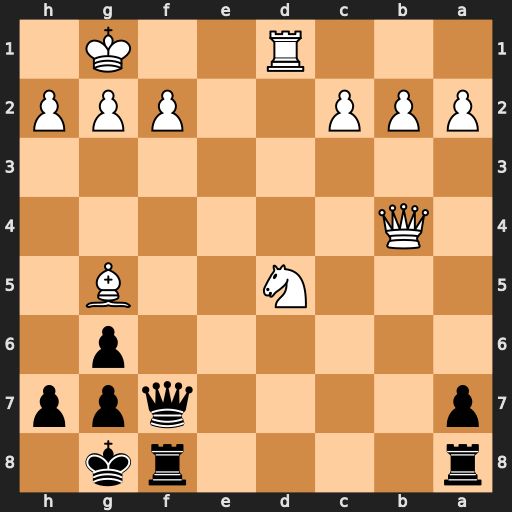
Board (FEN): r4rk1/p4qpp/6p1/3N2B1/1Q6/8/PPP2PPP/3R2K1
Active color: b
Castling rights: -
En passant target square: -
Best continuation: Qxf2+ Kh1 Qf1+ Rxf1 Rxf1#